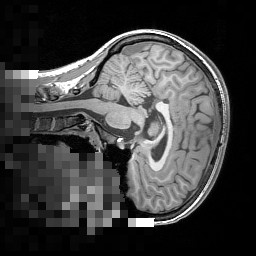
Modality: T1w
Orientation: sagittal
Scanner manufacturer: siemens
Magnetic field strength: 3 T
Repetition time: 1.5 s
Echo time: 0.00291 s